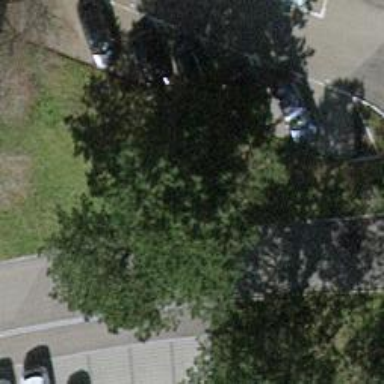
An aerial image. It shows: Needle-leaved tree in natural setting.